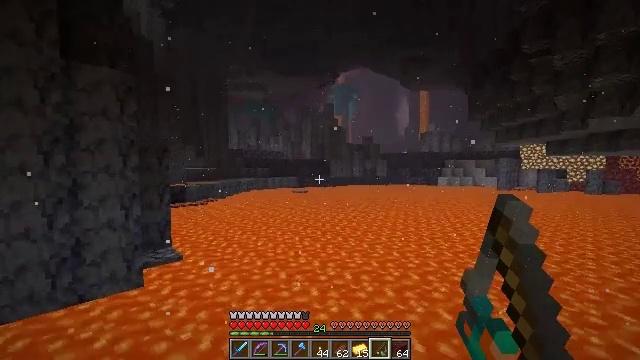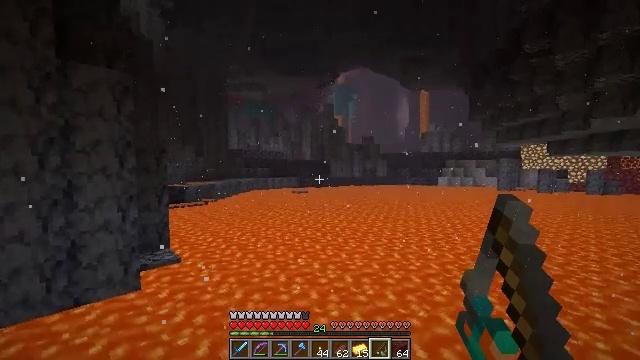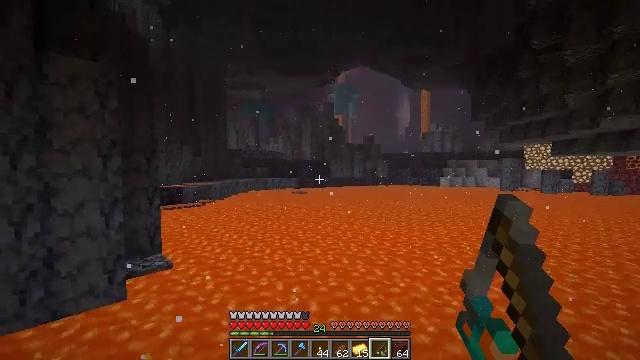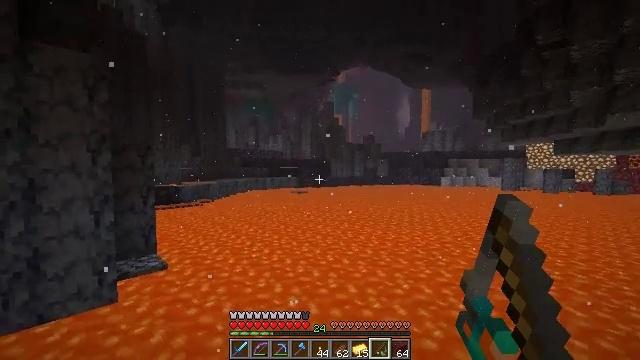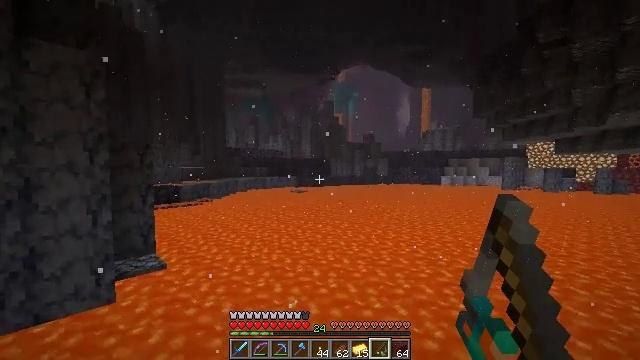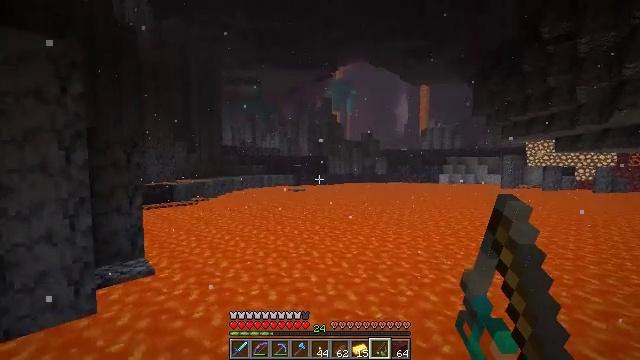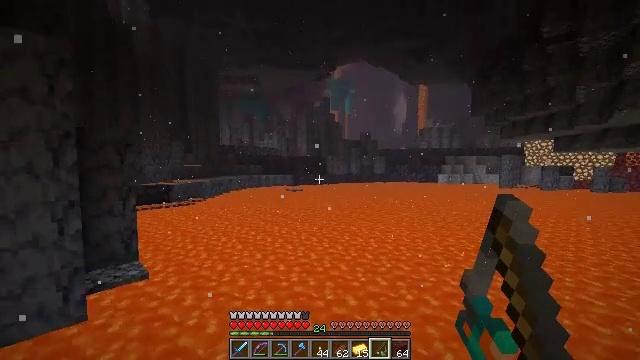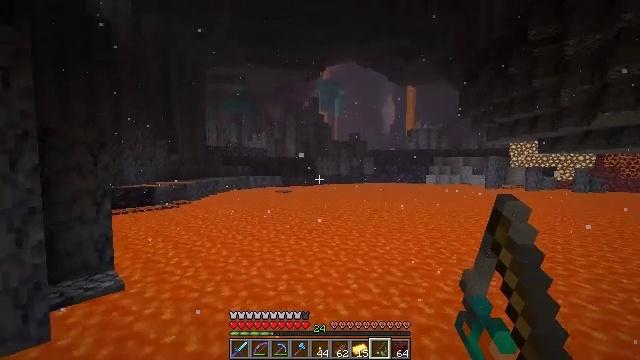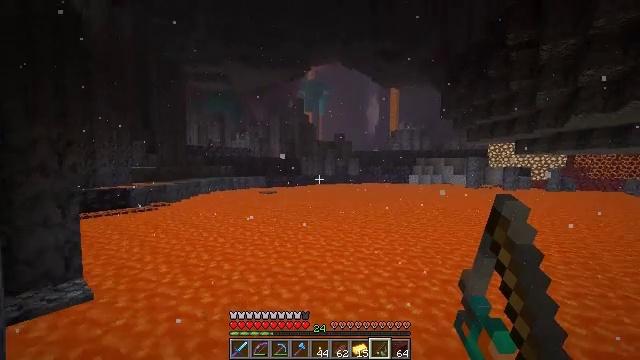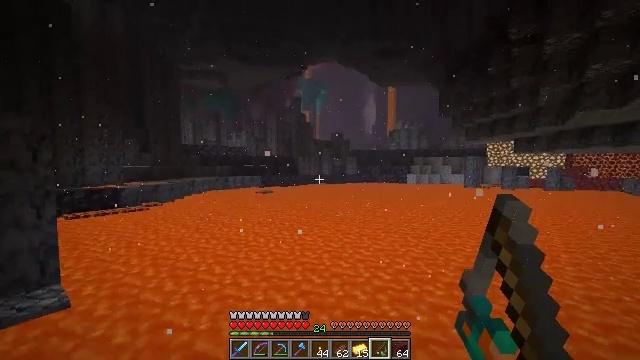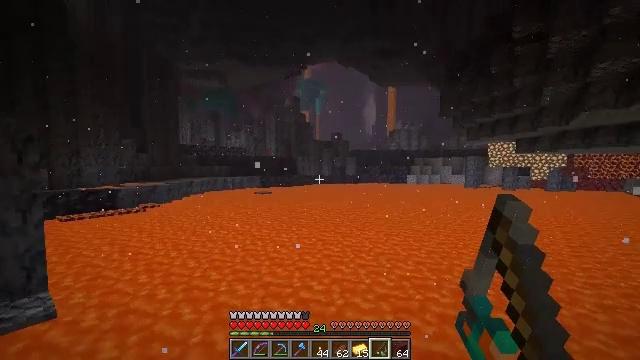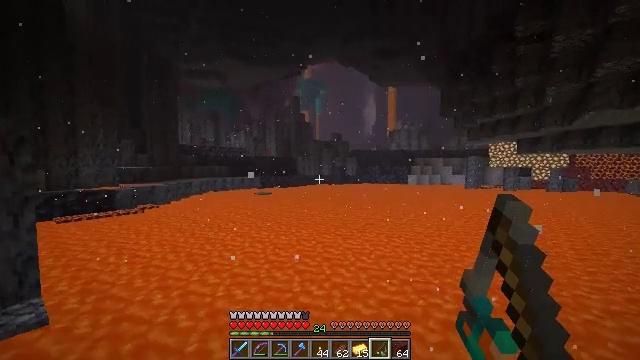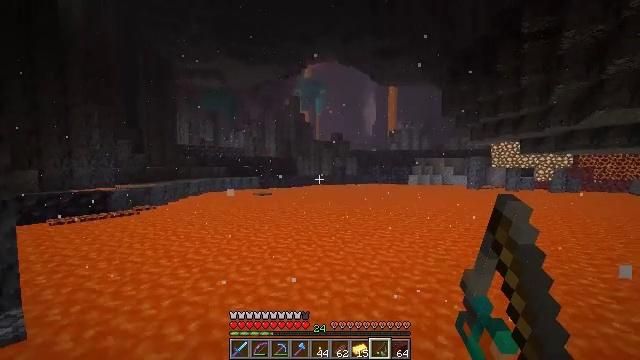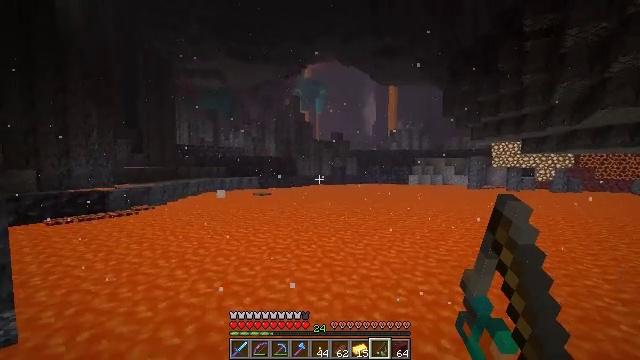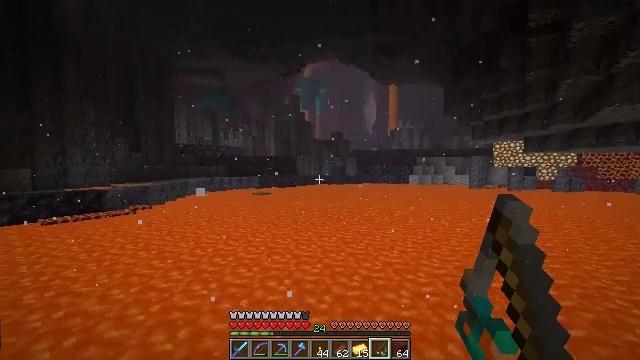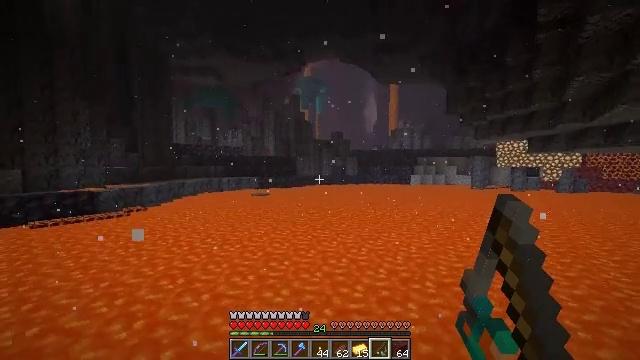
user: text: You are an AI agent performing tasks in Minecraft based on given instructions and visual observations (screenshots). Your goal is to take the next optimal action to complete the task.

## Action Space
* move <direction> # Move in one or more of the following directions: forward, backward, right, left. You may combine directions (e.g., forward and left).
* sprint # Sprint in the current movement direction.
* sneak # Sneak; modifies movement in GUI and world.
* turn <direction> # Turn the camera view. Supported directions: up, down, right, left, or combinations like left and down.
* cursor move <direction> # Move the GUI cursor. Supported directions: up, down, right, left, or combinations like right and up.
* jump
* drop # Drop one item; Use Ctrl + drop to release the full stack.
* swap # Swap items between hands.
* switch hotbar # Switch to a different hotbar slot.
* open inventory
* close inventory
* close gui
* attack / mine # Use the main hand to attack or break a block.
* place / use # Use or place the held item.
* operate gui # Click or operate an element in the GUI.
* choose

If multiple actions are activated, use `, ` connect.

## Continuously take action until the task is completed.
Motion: motion action
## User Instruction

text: Mine the glowstone in the Nether.
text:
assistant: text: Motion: no_op
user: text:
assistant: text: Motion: no_op
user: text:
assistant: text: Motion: no_op
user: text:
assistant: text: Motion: no_op
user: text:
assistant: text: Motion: no_op
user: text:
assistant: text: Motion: no_op
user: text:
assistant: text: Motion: turn right
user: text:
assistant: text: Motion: no_op
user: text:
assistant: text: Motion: no_op
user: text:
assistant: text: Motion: no_op
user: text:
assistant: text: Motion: no_op
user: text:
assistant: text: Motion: no_op
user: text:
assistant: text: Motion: no_op
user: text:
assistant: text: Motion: no_op
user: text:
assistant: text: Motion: no_op
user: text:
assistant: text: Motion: no_op
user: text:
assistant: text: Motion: no_op
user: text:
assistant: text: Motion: no_op
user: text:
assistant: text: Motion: no_op
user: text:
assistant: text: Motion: turn right and up
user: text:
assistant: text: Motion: turn up
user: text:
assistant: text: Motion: no_op
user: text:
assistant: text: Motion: no_op
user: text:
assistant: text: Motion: no_op
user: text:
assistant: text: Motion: no_op
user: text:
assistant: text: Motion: no_op
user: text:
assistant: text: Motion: no_op
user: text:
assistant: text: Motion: no_op
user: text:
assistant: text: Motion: no_op
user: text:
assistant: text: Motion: no_op